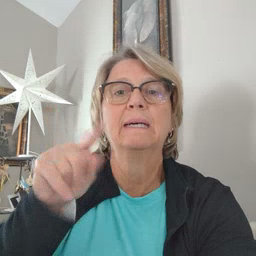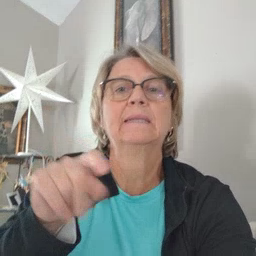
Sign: hesheit